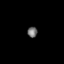
Tissue: lung
Cell type: Epithelial cells
Senescence score: 0.5887
Nuclear area (px): 105
Mean DAPI intensity: 111.2